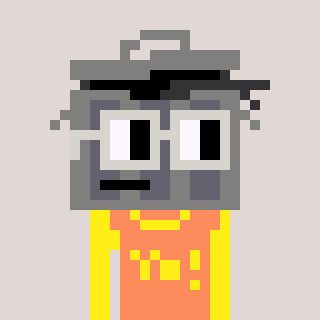
a pixel art character with square light gray glasses, a trashcan-shaped head and a peachy-colored body on a warm background